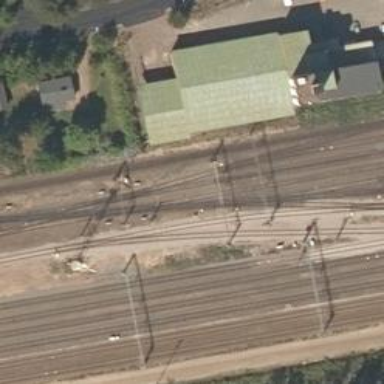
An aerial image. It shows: Railway signal.